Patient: sex M, age 40
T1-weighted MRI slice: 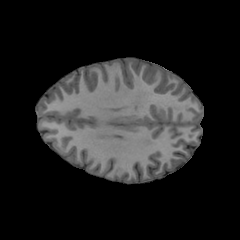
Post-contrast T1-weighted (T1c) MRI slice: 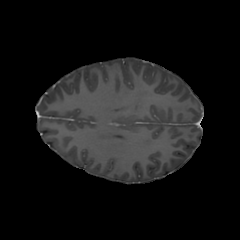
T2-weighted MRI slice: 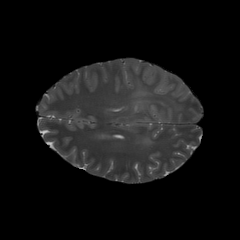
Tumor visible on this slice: no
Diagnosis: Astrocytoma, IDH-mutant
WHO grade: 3